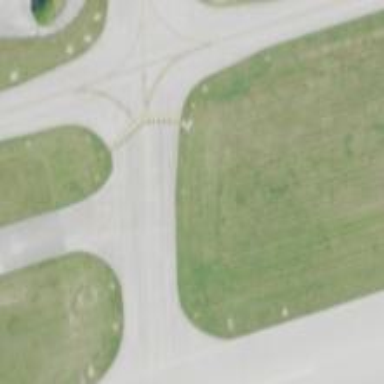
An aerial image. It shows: View of taxiway at the airport.